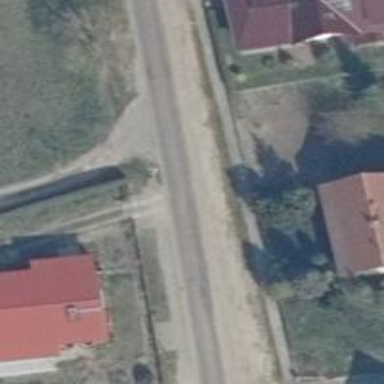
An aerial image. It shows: Unclassified road with asphalt surface.